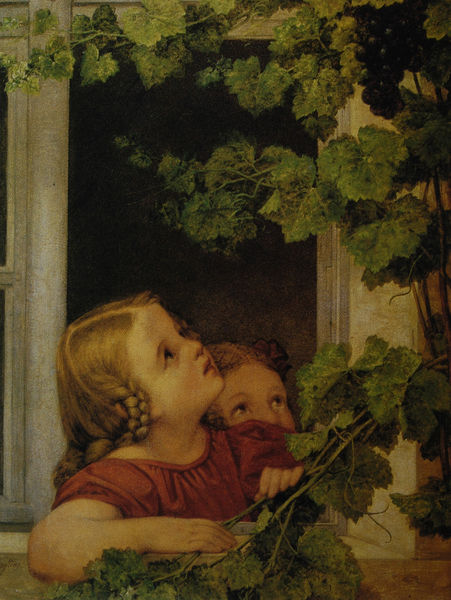
Titel: Kinder am Fenster
Künstler: Georg Friedrich Kersting
Standort: Düsseldorf
Institution: Kunstmuseum
Schlagwörter: baum, blätter, dunkel, gemälde, hand, laub, weiß, grün, mädchen, ocker, äste, braun, ellbogen, fenster, finger, frisur, haar, hell, hintergrund, holz, kleid, licht, mund, nase, profil, schwarz, stirn, stützen, säule, zimmer, blick, haus, obst, rot, beige, blond, gesichter, hemd, jung, wand, arm, augen, blicke, falten, gesicht, halten, inkarnat, rahmen, sehen, bildnis, hals, hände, portrait, porträt, schauen, öl, zweige, auge, haare, kind, blatt, pflanze, kinn, lippen, locken, scheitel, genre, kinder, früchte, garten, ranken, trauben, aussicht, pflücken, wangen, zwei, zöpfe, warm, mauer, tag, klein, herbst, ziehen, lehnen, wild, wein, münder, nasen, wohnung, zopf, pupillen, festhalten, hoch, geschwister, schwestern, aufsicht, oben, offen, fensterrahmen, staunen, betrachten, ranke, kleidchen, sims, gesims, efeu, weintrauben, sehnsucht, mudn, unterarm, geflochten, rotblond, aufmerksam, fensterbank, kurzärmelig, fensterbrett, weinlaub, kin, schnecke, traube, weinblätter, weintraube, schnecken, ansehen, kleiid, neugier, porträit, rebe, reben, unerreichbarkeit, weinranken, weinrebe, weinstock, wilder wein, zwei mädchen, fesnter, weinreben, blaub, neugierde, nae